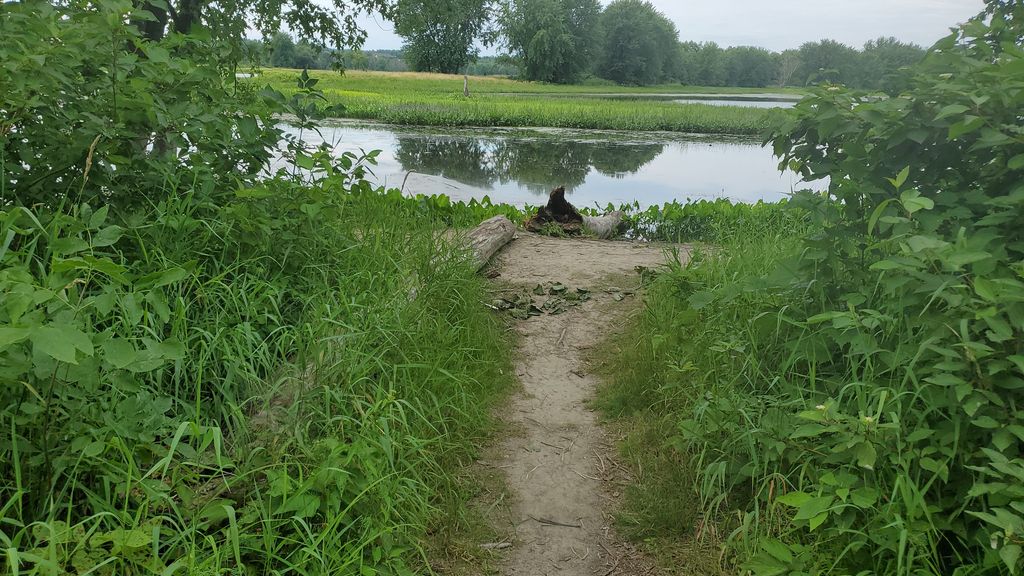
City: ottawa-gatineau